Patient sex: M
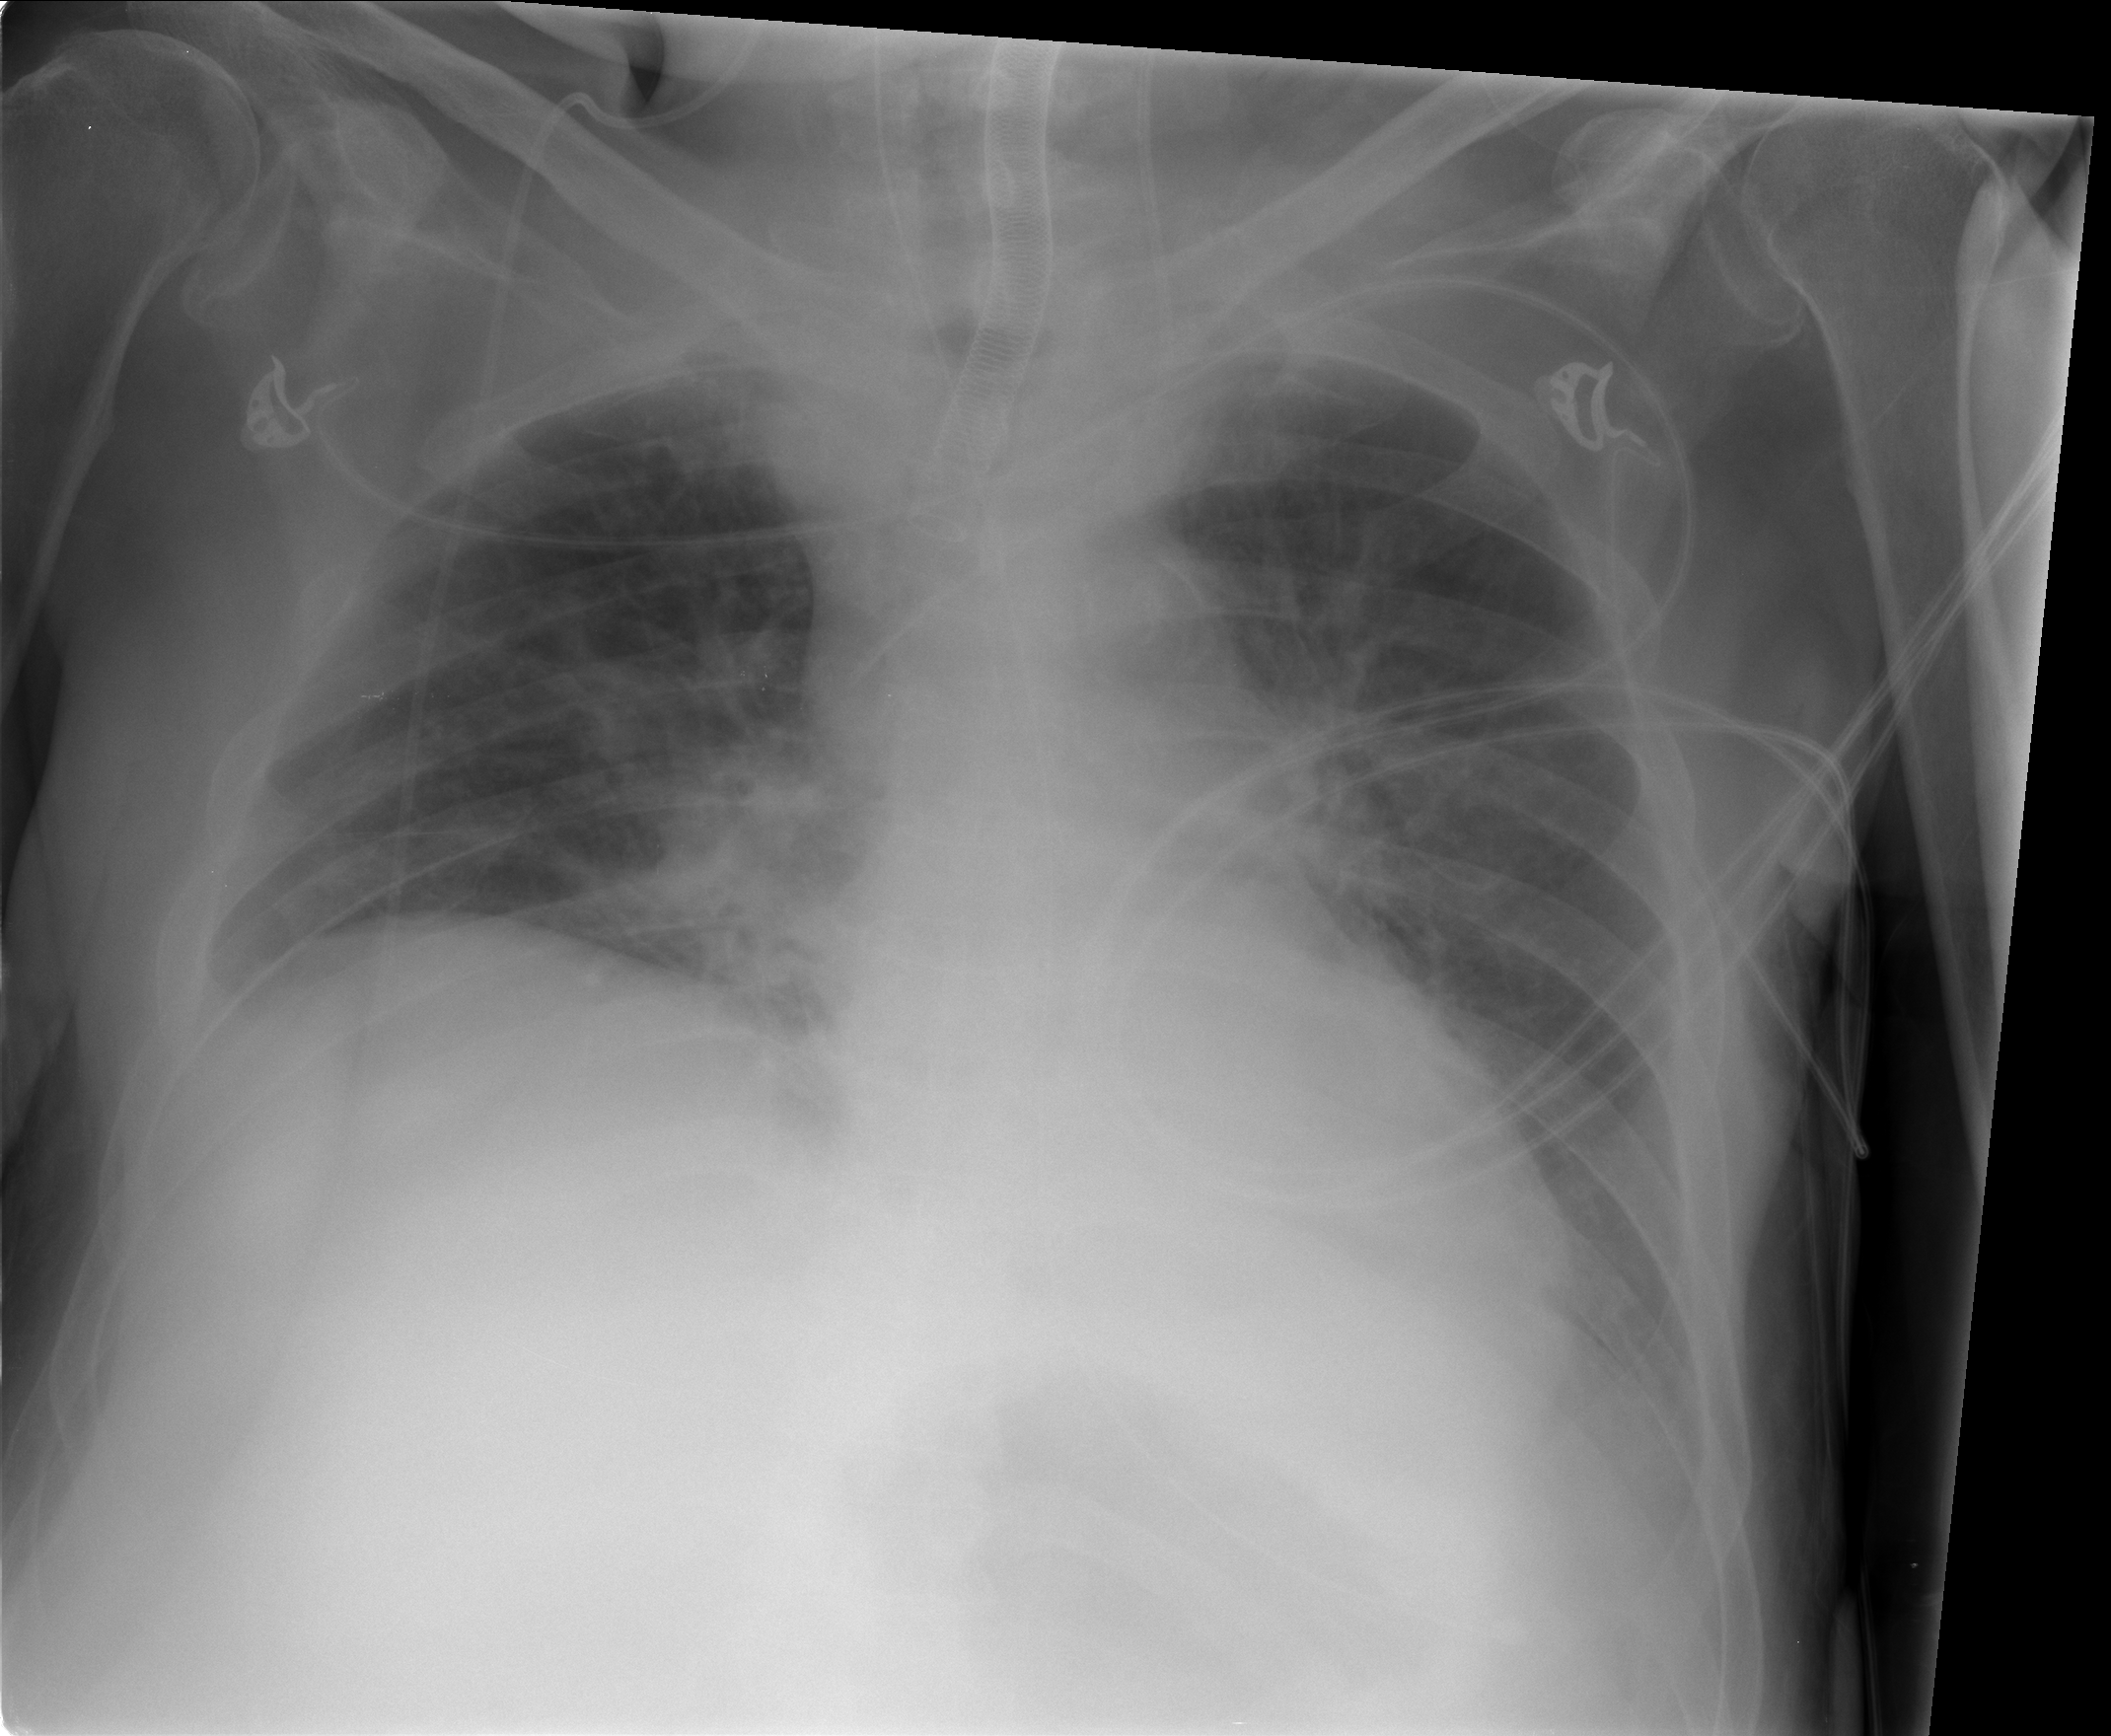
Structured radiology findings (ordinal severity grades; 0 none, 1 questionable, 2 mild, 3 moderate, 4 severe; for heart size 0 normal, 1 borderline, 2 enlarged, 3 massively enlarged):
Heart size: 0
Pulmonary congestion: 0
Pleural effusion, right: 1
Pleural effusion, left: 1
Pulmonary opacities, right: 0
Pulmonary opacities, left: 0
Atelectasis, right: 2
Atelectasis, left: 2